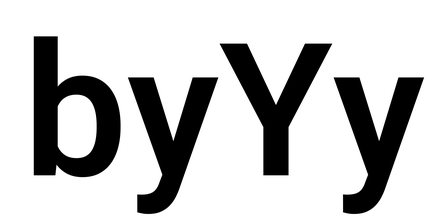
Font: Roboto_SemiBold